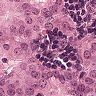
Metastatic tissue present: yes